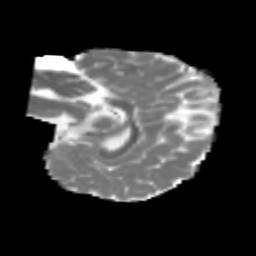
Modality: MD
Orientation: sagittal
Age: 7
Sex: male
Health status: healthy